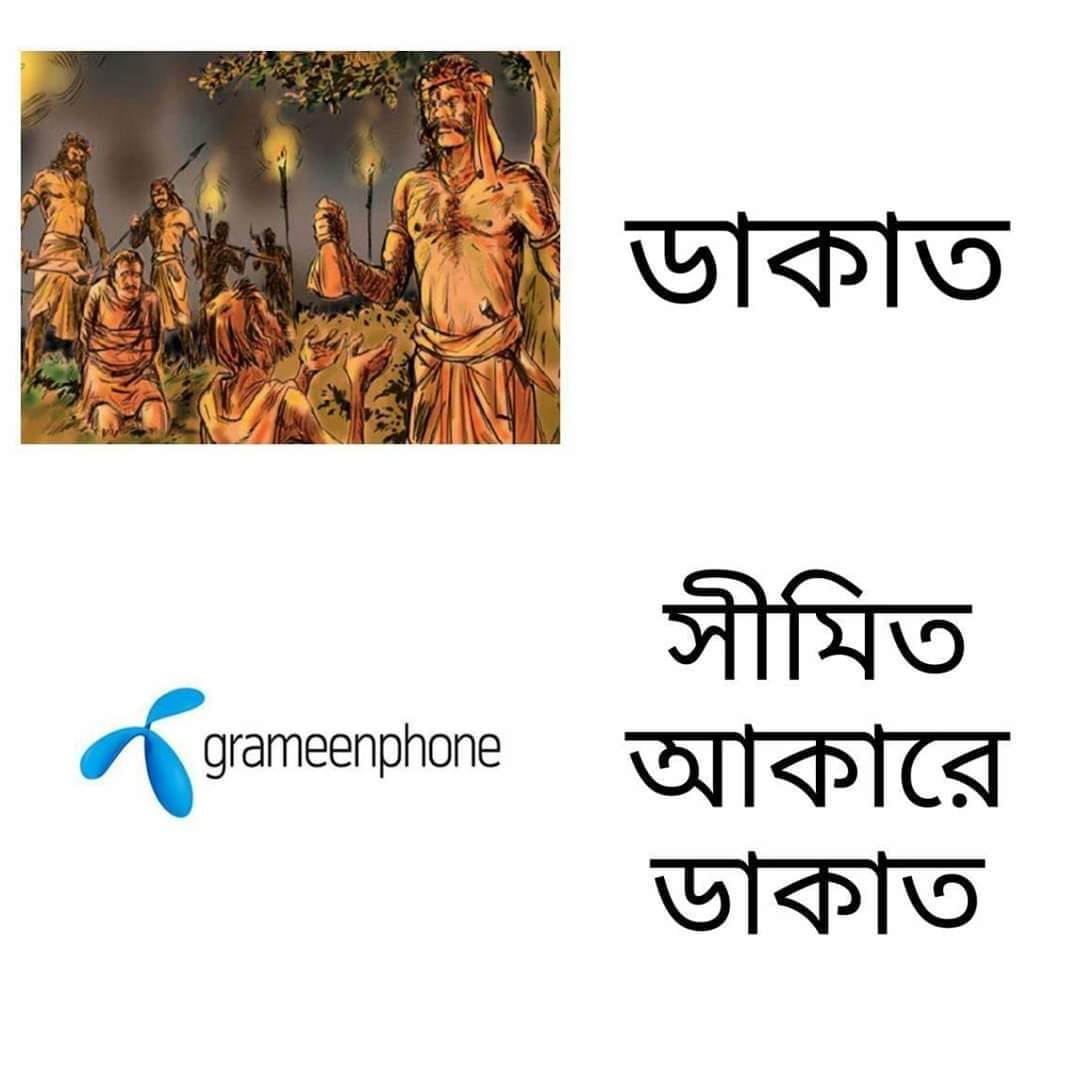
Caption: ডাকাত    grameenphone  সীমিত আকারে ডাকাত
Label: hate